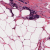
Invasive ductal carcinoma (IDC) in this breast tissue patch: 1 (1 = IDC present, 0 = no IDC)